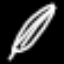
Label: leaf